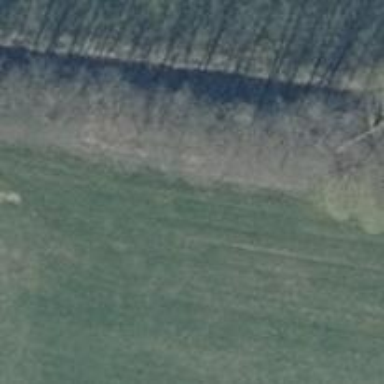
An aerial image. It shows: Row of deciduous broadleaved trees.